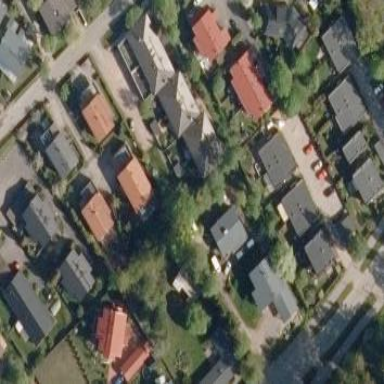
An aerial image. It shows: Residential garden area classified as leisure land.